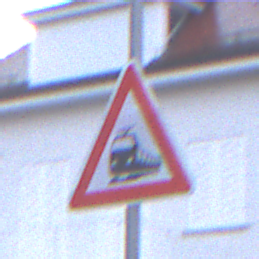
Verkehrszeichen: Bahnuebergang
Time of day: SunriseSunset
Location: Outdoor (Urban)
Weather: PartlyCloudy
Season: NotSpecified
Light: Natural